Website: ulta-beauty
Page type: address-validator
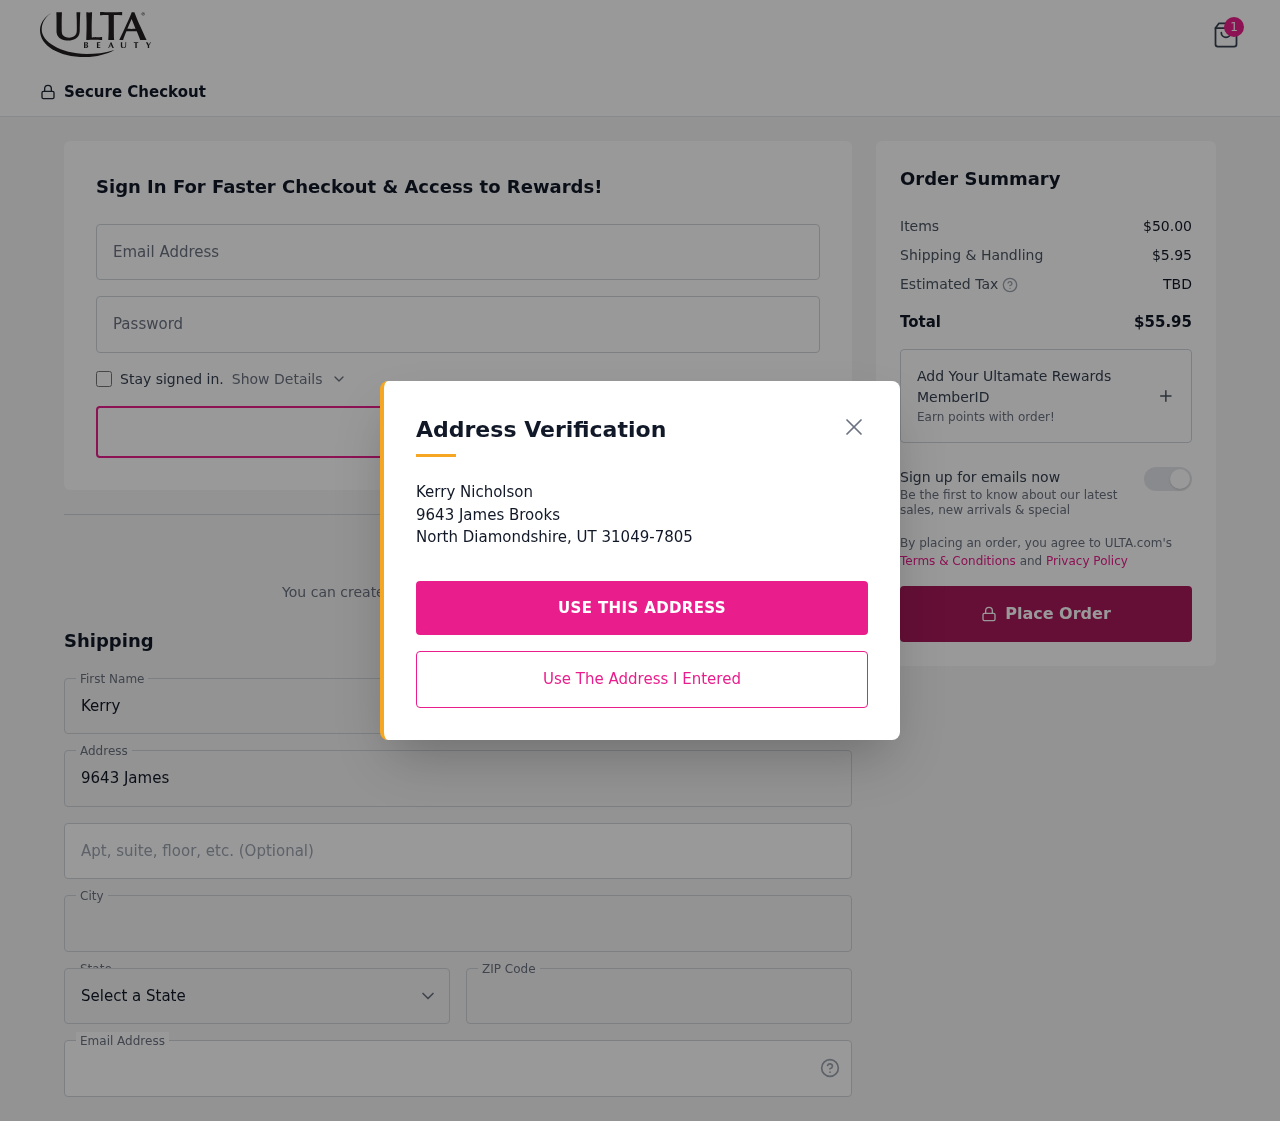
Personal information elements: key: PII_CITY
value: North Diamondshire
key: PII_EMAIL
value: kerry.nicholson@hotmail.com
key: PII_FIRSTNAME
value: Kerry
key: PII_LASTNAME
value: Nicholson
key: PII_POSTCODE
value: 31049
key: PII_STATE_ABBR
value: UT
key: PII_STREET
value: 9643 James Brooks
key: PII_STREET2
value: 9643 James Brooks
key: PII_STREET2
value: Apt. 578
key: PII_FULLNAME2
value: Kerry Nicholson
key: PII_CITY2
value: North Diamondshire
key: PII_STATE_ABBR2
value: UT
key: PII_POSTCODE_FULL
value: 31049
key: PII_POSTCODE_EXT
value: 7805
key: PII_POSTCODE_NUMERIC
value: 31049
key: PII_POSTCODE_EXT_NUMERIC
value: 7805
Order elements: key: ORDER_NUM_ITEMS
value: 1
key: ORDER_SUBTOTAL
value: $50.00
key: ORDER_SHIPPING_COST
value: $5.95
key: ORDER_TOTAL
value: $55.95